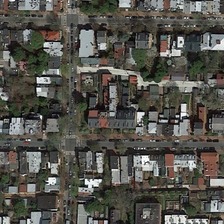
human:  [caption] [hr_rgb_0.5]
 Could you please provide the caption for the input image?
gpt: many buildings and green trees are in a dense residential area .

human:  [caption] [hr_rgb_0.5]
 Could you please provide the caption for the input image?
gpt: many buildings and green trees are in a dense residential area .

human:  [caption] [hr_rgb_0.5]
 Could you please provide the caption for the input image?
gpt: many buildings and green trees are in a dense residential area .

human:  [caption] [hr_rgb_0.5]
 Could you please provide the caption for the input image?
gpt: many buildings and green trees are in a dense residential area .

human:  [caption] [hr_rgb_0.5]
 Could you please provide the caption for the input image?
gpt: many buildings and green trees are in a dense residential area .